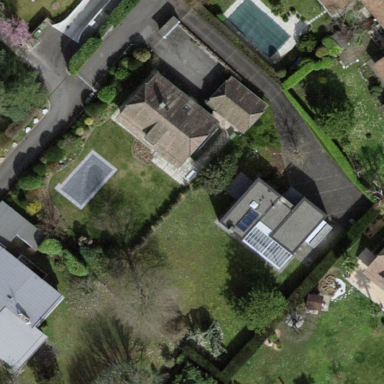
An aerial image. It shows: Garden enclosed by fence.